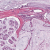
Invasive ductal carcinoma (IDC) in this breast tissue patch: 1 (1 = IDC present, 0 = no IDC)